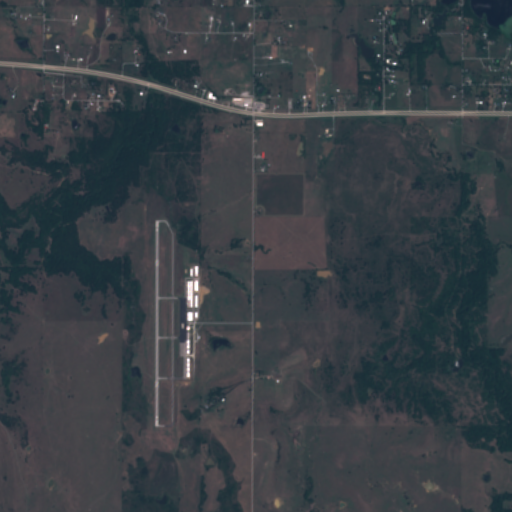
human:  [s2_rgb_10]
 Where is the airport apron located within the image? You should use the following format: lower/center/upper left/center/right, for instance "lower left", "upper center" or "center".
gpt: The airport apron is located in the lower center of the image.
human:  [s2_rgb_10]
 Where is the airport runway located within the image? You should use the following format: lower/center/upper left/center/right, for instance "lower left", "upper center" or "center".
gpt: The airport runway is located in the lower left of the image.
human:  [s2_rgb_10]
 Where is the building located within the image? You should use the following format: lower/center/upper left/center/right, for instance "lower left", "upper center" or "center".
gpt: The building is located in the upper left of the image.
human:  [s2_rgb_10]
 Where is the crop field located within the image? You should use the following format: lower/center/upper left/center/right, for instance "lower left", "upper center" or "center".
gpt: There is no crop field in the image.